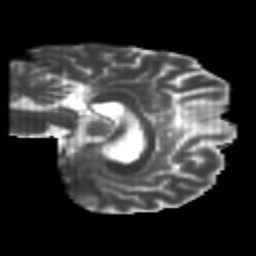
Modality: T2w
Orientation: sagittal
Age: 22
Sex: female
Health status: healthy
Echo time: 0.074 s